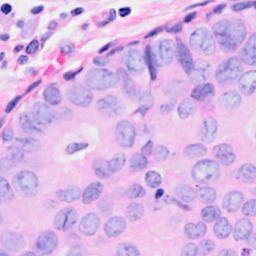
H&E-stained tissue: Breast